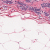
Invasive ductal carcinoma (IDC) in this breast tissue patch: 0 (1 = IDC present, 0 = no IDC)